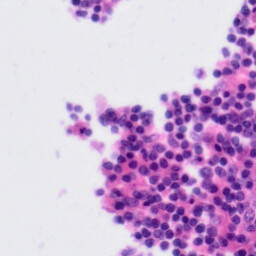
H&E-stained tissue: Tonsil